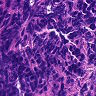
Metastatic tissue present: no